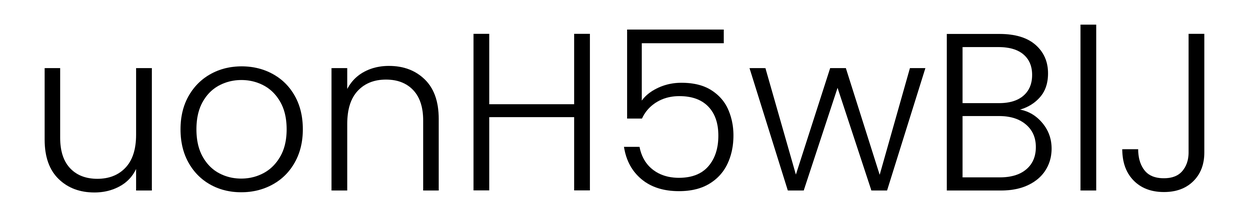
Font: Poppins-Light